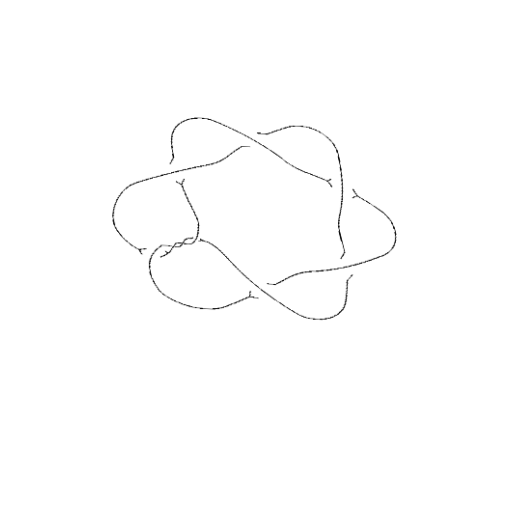
Crossing number: 9